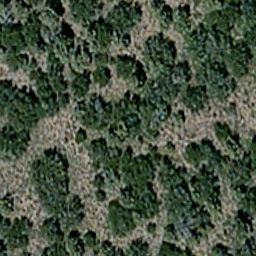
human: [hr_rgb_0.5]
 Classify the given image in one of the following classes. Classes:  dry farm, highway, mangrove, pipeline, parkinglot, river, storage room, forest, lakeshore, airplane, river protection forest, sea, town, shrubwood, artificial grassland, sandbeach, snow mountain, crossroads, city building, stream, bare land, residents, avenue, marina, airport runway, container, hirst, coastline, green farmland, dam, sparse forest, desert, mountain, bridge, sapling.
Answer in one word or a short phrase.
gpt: sparse forest